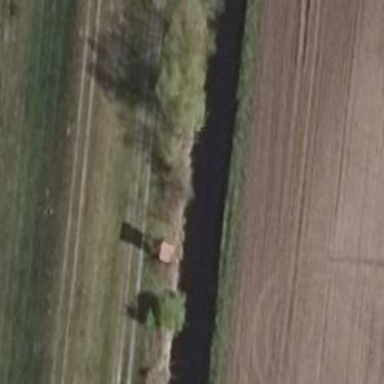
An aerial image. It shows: Shelter that serves as hunting stand.